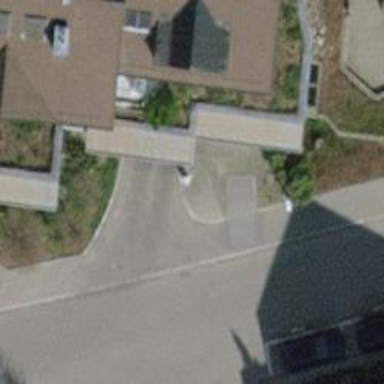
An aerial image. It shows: Parking entrance.